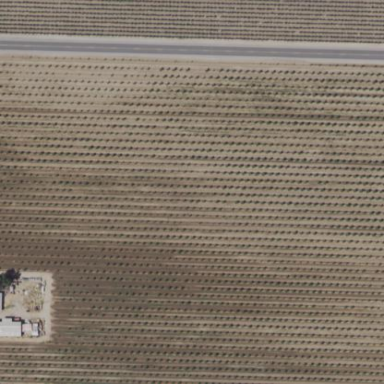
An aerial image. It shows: Vineyard with grape crops.